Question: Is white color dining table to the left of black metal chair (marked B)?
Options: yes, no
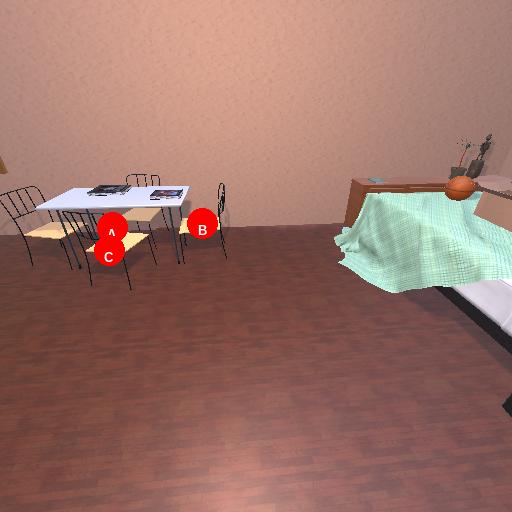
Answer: yes